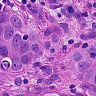
Metastatic tissue present: yes